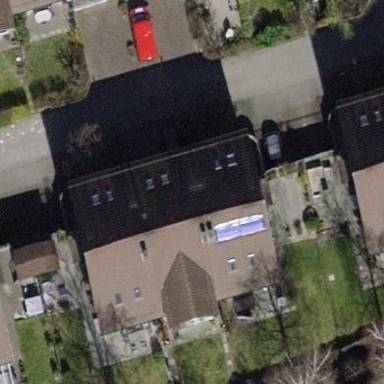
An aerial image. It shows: Building with tile roof.